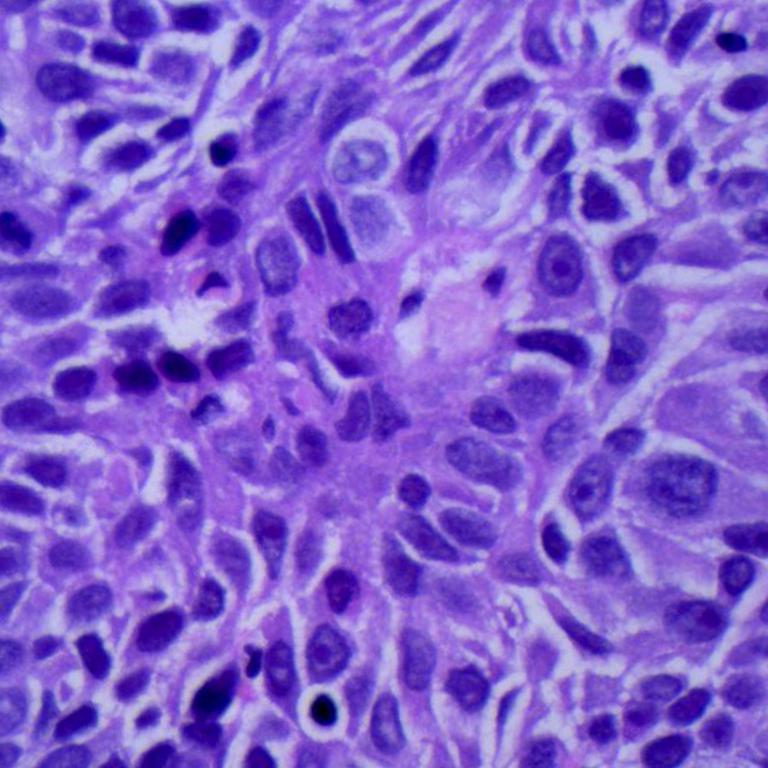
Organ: lung
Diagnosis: squamous carcinomas